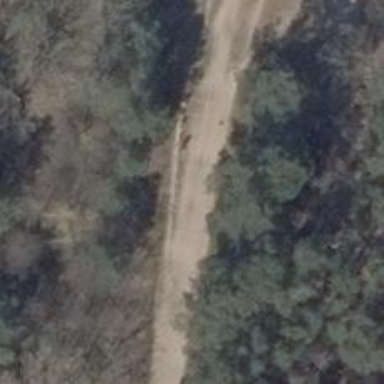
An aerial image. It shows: Sandy track with grade 4 tracktype.